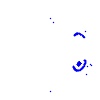
Particle: electron